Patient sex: F
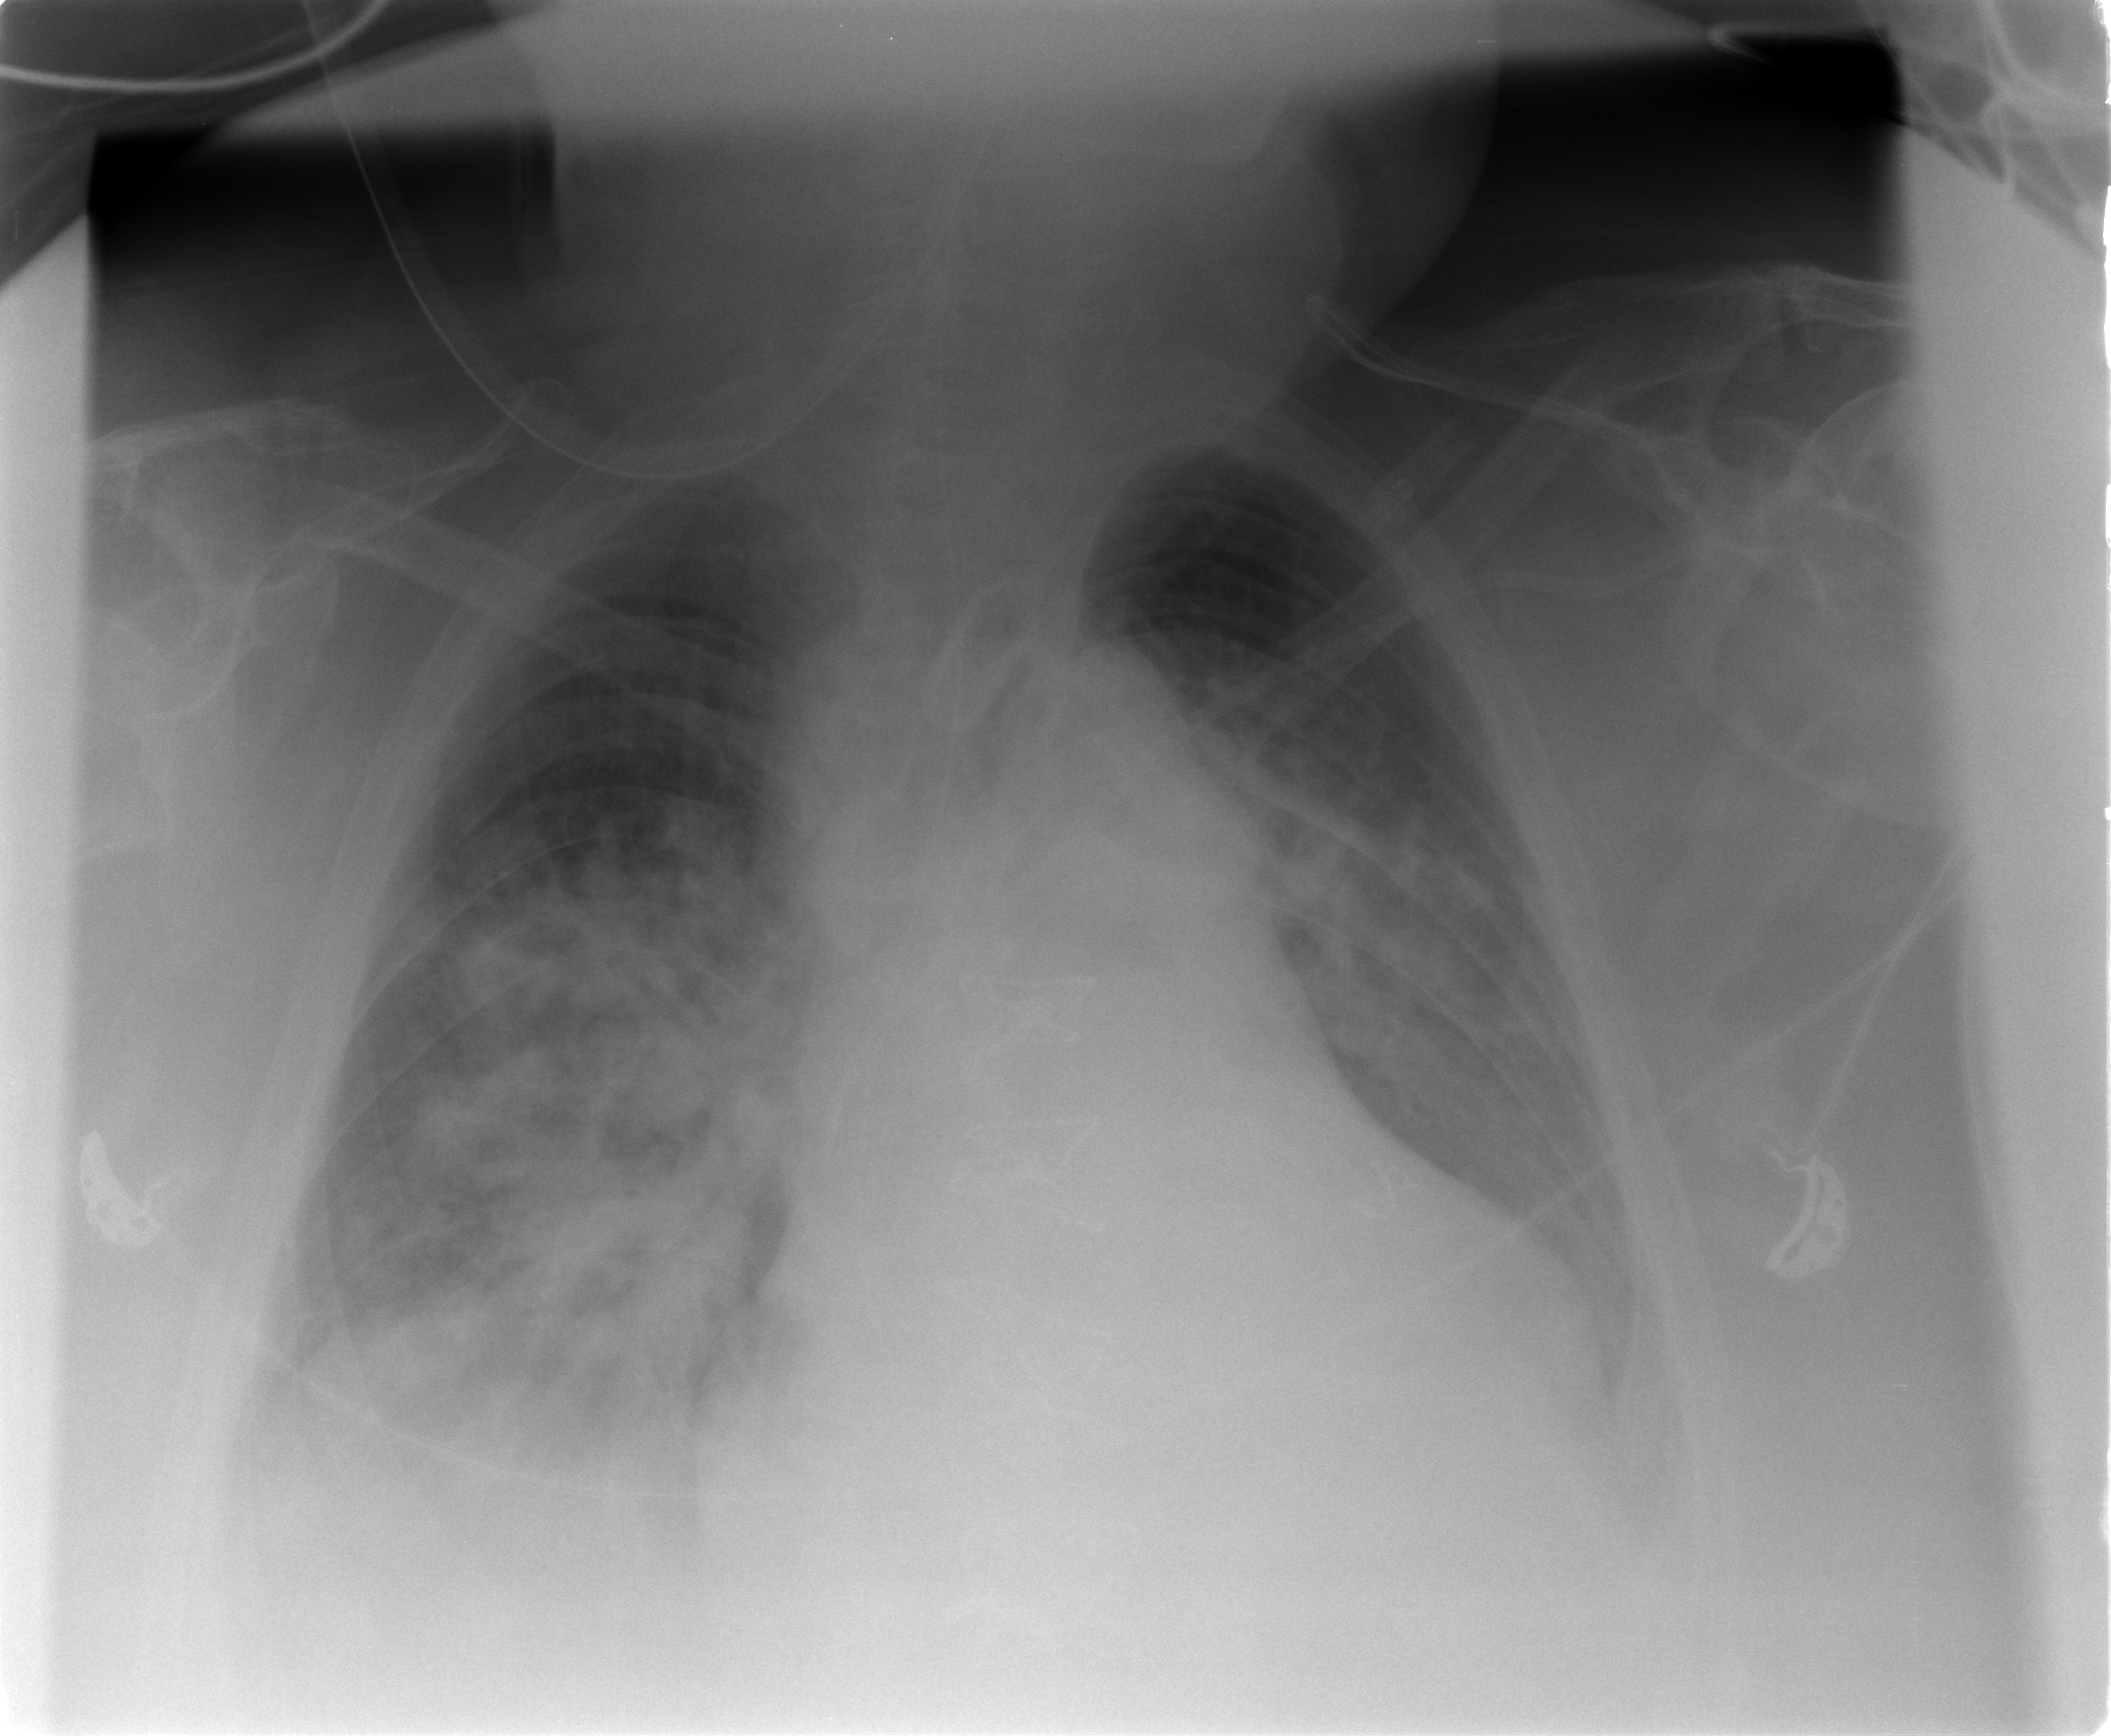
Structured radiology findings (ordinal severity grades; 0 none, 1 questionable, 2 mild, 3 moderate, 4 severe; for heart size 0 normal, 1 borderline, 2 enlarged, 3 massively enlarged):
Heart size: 2
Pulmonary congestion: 2
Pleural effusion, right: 2
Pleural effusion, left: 2
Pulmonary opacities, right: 3
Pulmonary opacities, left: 2
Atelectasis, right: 3
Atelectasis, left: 2